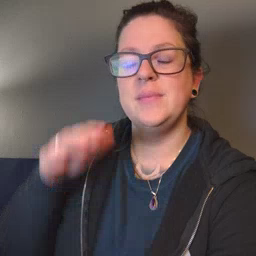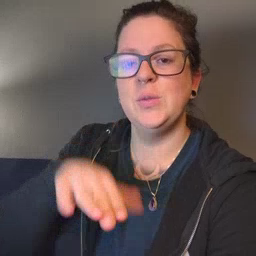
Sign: into